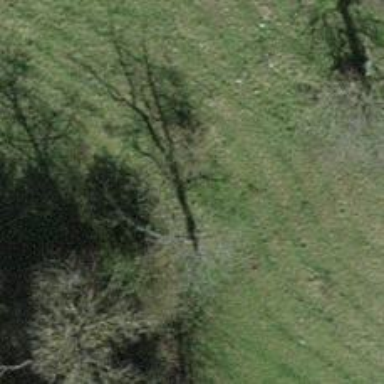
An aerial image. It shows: Single tag "natural: tree."